Question: In Orchard 1.7.1.0, I have a Custom Contact form with a drop-down:
North Office
| South Office
I need to be able to fire an email to the relevant office based on the selection from the contact form. Simples yes??
I created a decision node in the workflow, but I'm not sure on the rules syntax based on a token..? The token would be something like {Content.Fields.ContactUsForm.PreferredLocation}
The help text is "You can use ContentItem, Services, WorkContext, and T(). Call SetOutcome(string outcome) to define the outcome of the activity." But I can't seem to find much else on the syntax - I assumed it just accepts C# as I've seen this mentioned on blog posts but I can't seem to get a simple conditional statement running.
The problem I'm having? ..Nothing happens.. No outcomes are fired. If I just put something like SetOutcome("North Office"); in the script field that gets actioned.
This is similar to this post, but the author didn't follow up how he got on and he was advised to use rules, so probably not as relevant to 1.7.1 Orchard.
<URL>
So anyway, this is my workflow and the code is below.

Thanks for any suggestions..
The script I'm using, because I'm using tokens I've prefixed them with #
'''
if ( #{Content.Fields.ContactUsForm.PreferredLocation} == "North Office") {
SetOutcome("North Office"); }
else if ( #{Content.Fields.ContactUsForm.PreferredLocation} == "South Office") {
SetOutcome("South Office"); }
'''
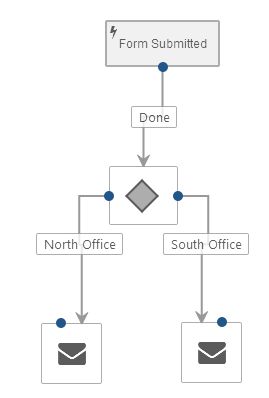
Answer: Found the solution was to add quotes around the tokens.
'''
if ( "#{Content.Fields.ContactUsForm.PreferredLocation}" == "North Office") { SetOutcome("North Office"); }
else if ( "#{Content.Fields.ContactUsForm.PreferredLocation}" == "South Office") { SetOutcome("South Office"); }
'''
Or even simpler:
'''
SetOutcome("{Content.Fields.ContactUsForm.PreferredLocation}");
'''